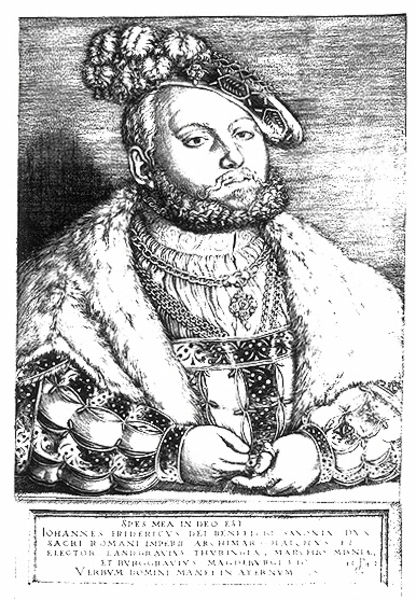
Titel: Bildnis des Kurfürsten Johann Friedrich I. von Sachsen dem Großmütigen
Künstler: Georg Pencz
Institution: (Seriendruck)
Schlagwörter: hand, mann, schatten, weiß, finger, grau, hintergrund, hut, licht, mund, nase, ohr, schmuck, schwarz, blick, bart, kappe, mütze, arm, augen, barock, bluse, gesicht, hermelin, johannes, kragen, pelz, rahmen, vollbart, bildnis, herr, hände, portrait, porträt, gewand, mantel, reich, adel, kaufmann, schräg, fell, schrift, papier, kette, grafik, graphik, kahl, friedrich, könig, dick, dichter, inschrift, ring, fett, ringe, druck, druckgrafik, schraffur, radierung, stich, dreiviertel, illustration, schwarzweiß, text, kundgebung, adeliger, barett, kupferstich, latein, lateinisch, cranach, dreiviertelportrait, pipillen, ann, eingebildet, johannes friedrich, iohannes fridericus, spea mea